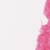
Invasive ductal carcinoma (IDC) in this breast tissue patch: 0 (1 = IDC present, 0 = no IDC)